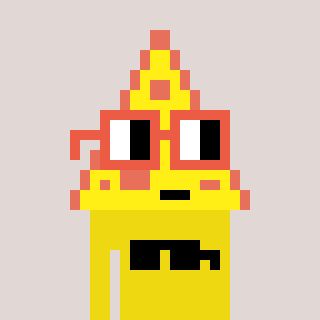
a pixel art character with square orange glasses, a pizza-shaped head and a yellow-colored body on a warm background